Aerial crown-view tile of a tropical tree (Barro Colorado Island, Panama), acquired 20240918:
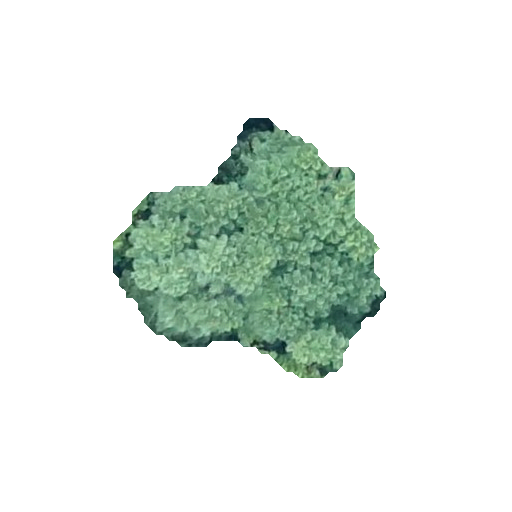
Species: Jacaranda copaia
GBIF accepted scientific name: Jacaranda copaia
Crown area: 69.708 m²